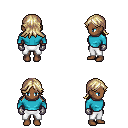
a pixel art fantasy rpg character, female body template, human, dark skin, teal long-sleeve shirt, white pants, white blonde loose hair, metal gloves, four views (front, back, left, right), 2x2 character sprite sheet, small pixel art, hard edges, no anti-aliasing